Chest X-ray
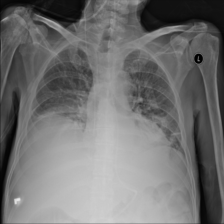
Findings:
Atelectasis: positive
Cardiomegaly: negative
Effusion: negative
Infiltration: positive
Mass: negative
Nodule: negative
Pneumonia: negative
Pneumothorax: negative
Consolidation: negative
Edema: negative
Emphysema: negative
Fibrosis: negative
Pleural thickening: negative
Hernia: negative